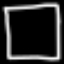
Label: square